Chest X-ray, AP view. Patient: 62 years old, sex M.
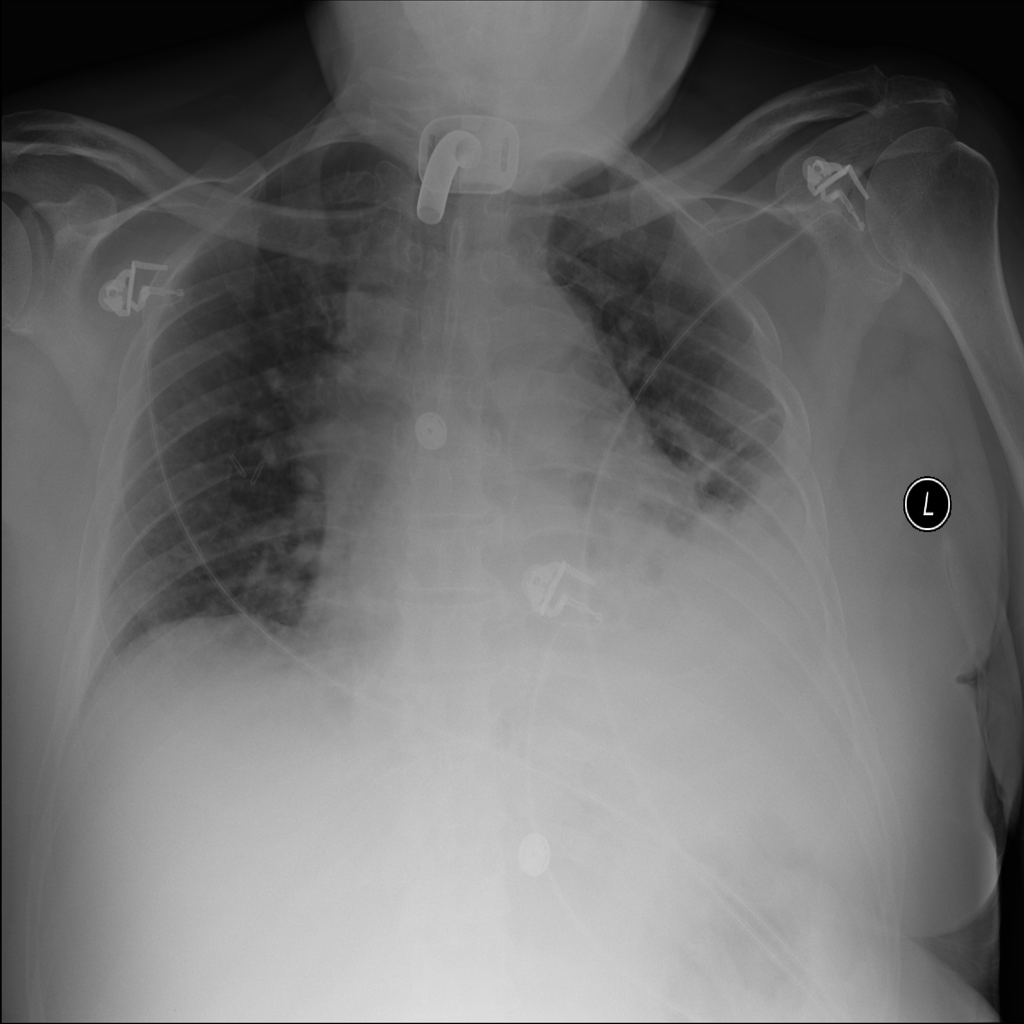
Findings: Effusion, Infiltration